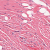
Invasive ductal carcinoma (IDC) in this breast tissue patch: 0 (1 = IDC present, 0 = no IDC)